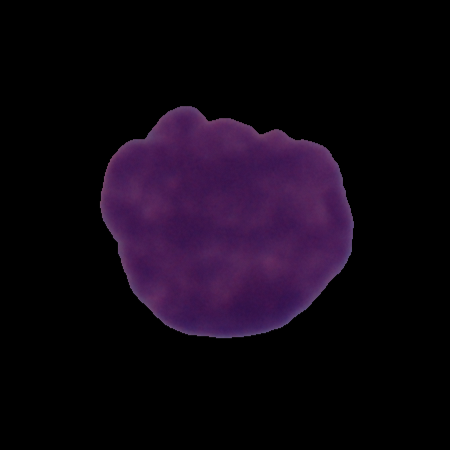
Label: cancer